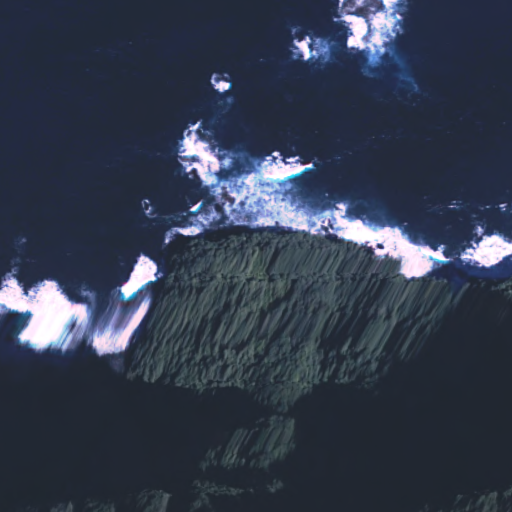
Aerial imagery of beach in Hawaii named ‘Olo‘upena containing only unknown